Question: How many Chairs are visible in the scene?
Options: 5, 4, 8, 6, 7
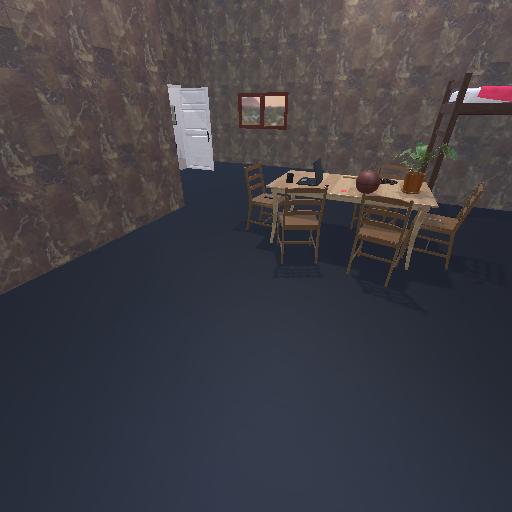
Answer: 5